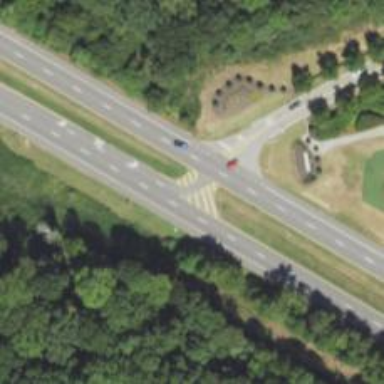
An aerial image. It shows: Trunk link highway with asphalt surface.